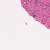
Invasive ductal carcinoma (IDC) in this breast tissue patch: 0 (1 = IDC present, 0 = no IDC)